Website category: auto
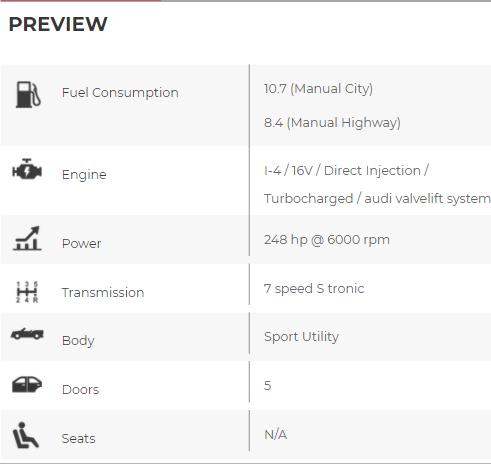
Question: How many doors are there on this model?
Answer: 5

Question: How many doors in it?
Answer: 5

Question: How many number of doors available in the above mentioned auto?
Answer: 5

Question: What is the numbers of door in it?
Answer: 5

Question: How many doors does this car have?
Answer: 5

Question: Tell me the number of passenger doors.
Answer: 5

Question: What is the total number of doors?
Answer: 5

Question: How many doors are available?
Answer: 5

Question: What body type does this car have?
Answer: Sport Utility

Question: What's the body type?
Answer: Sport Utility

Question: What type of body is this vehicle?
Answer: Sport Utility

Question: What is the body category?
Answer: Sport Utility

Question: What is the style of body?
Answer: Sport Utility

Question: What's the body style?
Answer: Sport Utility

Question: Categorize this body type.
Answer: Sport Utility

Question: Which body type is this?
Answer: Sport Utility

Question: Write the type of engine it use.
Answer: I-4 / 16V / Direct Injection / Turbocharged / audi valvelift system

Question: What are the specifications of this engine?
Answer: I-4 / 16V / Direct Injection / Turbocharged / audi valvelift system

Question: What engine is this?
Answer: I-4 / 16V / Direct Injection / Turbocharged / audi valvelift system

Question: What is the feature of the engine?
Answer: I-4 / 16V / Direct Injection / Turbocharged / audi valvelift system

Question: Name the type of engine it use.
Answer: I-4 / 16V / Direct Injection / Turbocharged / audi valvelift system

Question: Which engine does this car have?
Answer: I-4 / 16V / Direct Injection / Turbocharged / audi valvelift system

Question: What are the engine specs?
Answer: I-4 / 16V / Direct Injection / Turbocharged / audi valvelift system

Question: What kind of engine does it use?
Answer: I-4 / 16V / Direct Injection / Turbocharged / audi valvelift system

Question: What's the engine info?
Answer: I-4 / 16V / Direct Injection / Turbocharged / audi valvelift system

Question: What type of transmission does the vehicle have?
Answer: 7 speed S tronic

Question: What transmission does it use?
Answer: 7 speed S tronic

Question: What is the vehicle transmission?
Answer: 7 speed S tronic

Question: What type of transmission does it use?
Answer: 7 speed S tronic

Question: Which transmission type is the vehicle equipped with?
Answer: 7 speed S tronic

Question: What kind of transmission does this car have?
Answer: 7 speed S tronic

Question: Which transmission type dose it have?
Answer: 7 speed S tronic

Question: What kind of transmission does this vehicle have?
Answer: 7 speed S tronic

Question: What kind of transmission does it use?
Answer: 7 speed S tronic

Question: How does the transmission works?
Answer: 7 speed S tronic

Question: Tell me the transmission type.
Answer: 7 speed S tronic

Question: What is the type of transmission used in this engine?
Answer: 7 speed S tronic

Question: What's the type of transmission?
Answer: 7 speed S tronic

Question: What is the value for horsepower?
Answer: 248 hp @ 6000 rpm

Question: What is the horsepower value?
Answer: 248 hp @ 6000 rpm

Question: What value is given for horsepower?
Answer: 248 hp @ 6000 rpm

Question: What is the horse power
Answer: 248 hp @ 6000 rpm

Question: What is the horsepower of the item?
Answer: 248 hp @ 6000 rpm

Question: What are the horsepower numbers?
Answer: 248 hp @ 6000 rpm

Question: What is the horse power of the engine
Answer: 248 hp @ 6000 rpm

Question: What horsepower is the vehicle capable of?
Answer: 248 hp @ 6000 rpm

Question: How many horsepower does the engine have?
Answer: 248 hp @ 6000 rpm

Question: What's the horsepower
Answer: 248 hp @ 6000 rpm

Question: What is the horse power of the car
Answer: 248 hp @ 6000 rpm

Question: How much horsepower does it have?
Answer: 248 hp @ 6000 rpm

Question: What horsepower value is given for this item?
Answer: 248 hp @ 6000 rpm

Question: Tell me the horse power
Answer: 248 hp @ 6000 rpm

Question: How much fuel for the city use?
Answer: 10.7 (Manual City)

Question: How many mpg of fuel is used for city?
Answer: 10.7 (Manual City)

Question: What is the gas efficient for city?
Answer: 10.7 (Manual City)

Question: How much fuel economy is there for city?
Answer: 10.7 (Manual City)

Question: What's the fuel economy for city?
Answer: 10.7 (Manual City)

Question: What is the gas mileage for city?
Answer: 10.7 (Manual City)

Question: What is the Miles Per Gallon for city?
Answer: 10.7 (Manual City)

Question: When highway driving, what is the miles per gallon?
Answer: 8.4 (Manual Highway)

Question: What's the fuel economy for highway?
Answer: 8.4 (Manual Highway)

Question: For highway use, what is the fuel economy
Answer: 8.4 (Manual Highway)

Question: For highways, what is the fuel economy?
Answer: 8.4 (Manual Highway)

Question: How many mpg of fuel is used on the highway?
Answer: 8.4 (Manual Highway)